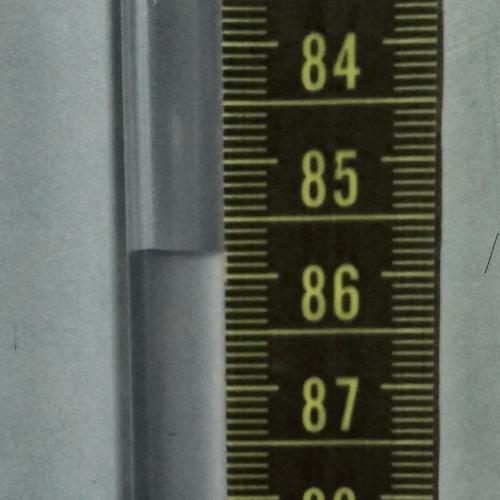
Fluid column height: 85.8 cm